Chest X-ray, PA view. Patient: 28 years old, sex M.
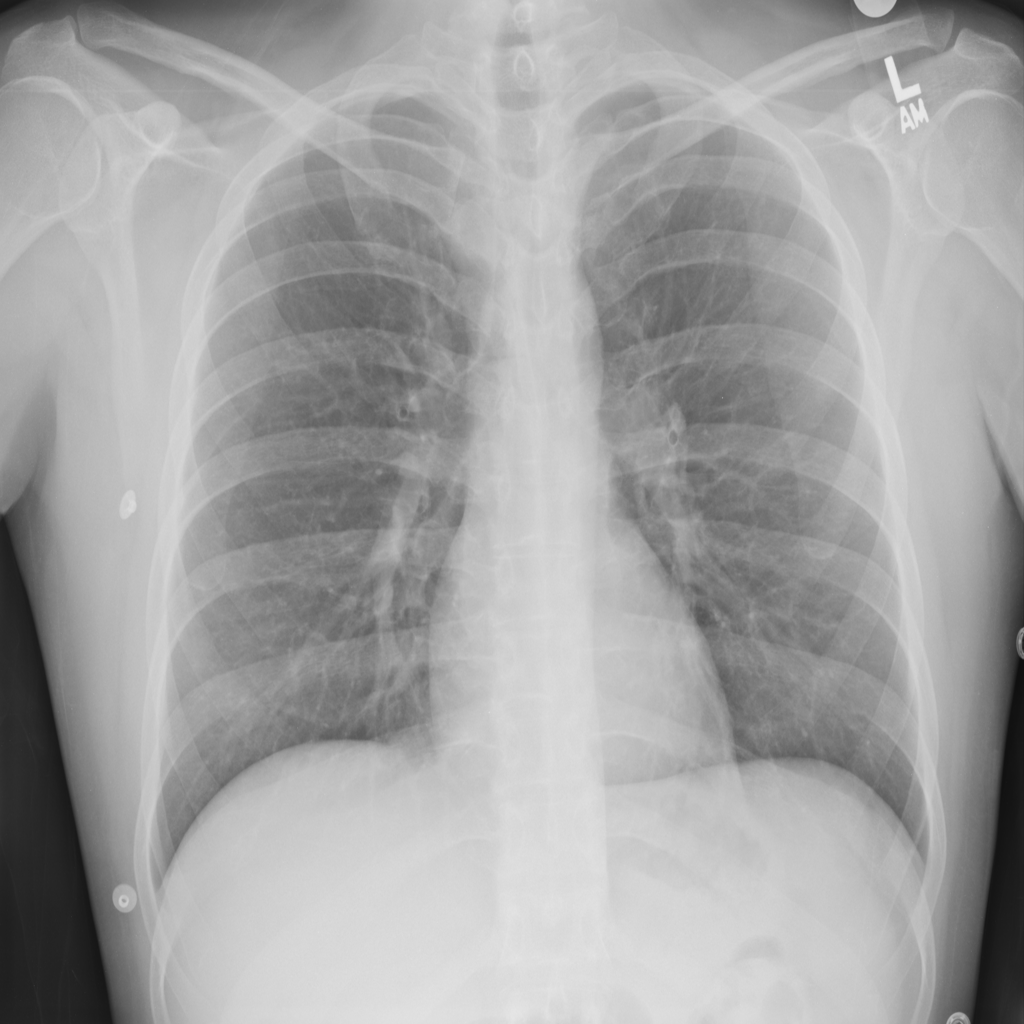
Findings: No Finding